Question: I'm using Restangular to do several simultaneous calls to the server. Restangular returns promises for each action, each one of them needs to do something with its specific return, and once all 3 are complete and their '.then' functions have completed, I need to perform another function.
Is this the right way to do promises in this instance?
'''
var a, b, c;
a = service1.getList(...).then(function A(data) { do something; $log.debug('a'); return 'a';});
b = service2.getList(...).then(function B(data) { do something; $log.debug('b'); return 'b';});
c = service3.getList(...).then(function C(data) { do something; $log.debug('c'); return 'c';});
$q.all([a,b,c]).then(function wrapUp(values) { $log.debug(values); do something after functions A, B,and C above have finished;}
'''
I don't know if $q.all() will run at the very end of A,B, and C, or if it could race in front of the last function. Will wrapUp() ALWAYS be called last?
Note the A,B, and C are the functions called after promises a,b, and c are completed.
The values array passed to wrapUp appears to be the the return values from A,B and C. However, in my console, functions A logs 10 times, and then function B logs 10 times, then function C and function wrapUp are both logging 10 times (alternating).
The 10x logging seems like something is broken....., and the feared race condition appears to be a possibility....
Can someone explain what is going on here?

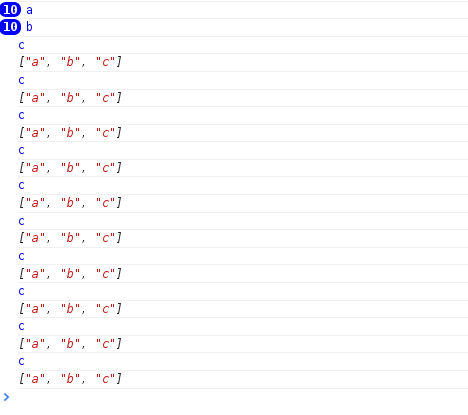
Answer: > Is this the right way to do promises in this instance?
Yes, it is.
> The 10x logging seems like something is broken....., and the feared race condition appears to be a possibility....Can someone explain what is going on here?
It's actually not broken. Like you suggest '$q.all' waits for all promises to complete.
In:
'''
$q.all([a,b,c,d]).then(function(){
// yes, this only runs after all of the promises fulfilled
});
'''
Here is what happens:
You have a loop that runs 10 times:
- - - - '$q.all'- - '$q.all'
And so on.
The only guarantee you have is that inside the loop of '$q.all([a,b,c]' will fulfill after a,b and c. Nothing else, nothing more.
If you want to hook on the aggregate promise of all the return values, you can of course perform a '$q.all' on all ten of them.